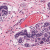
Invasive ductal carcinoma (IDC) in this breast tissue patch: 0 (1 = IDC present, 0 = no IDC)